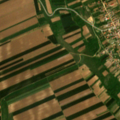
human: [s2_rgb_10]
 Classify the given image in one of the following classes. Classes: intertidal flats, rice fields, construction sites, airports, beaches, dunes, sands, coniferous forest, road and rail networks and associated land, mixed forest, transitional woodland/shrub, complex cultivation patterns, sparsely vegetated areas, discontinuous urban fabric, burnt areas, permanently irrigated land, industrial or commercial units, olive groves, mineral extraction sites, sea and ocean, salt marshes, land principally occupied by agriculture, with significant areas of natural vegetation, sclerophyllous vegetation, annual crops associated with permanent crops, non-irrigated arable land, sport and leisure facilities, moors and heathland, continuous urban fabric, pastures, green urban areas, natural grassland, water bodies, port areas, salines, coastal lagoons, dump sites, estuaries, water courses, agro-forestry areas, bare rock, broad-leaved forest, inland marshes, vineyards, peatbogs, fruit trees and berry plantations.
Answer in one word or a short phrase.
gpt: discontinuous urban fabric, non-irrigated arable land, pastures, complex cultivation patterns, land principally occupied by agriculture, with significant areas of natural vegetation